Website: walmart
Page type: billing-address
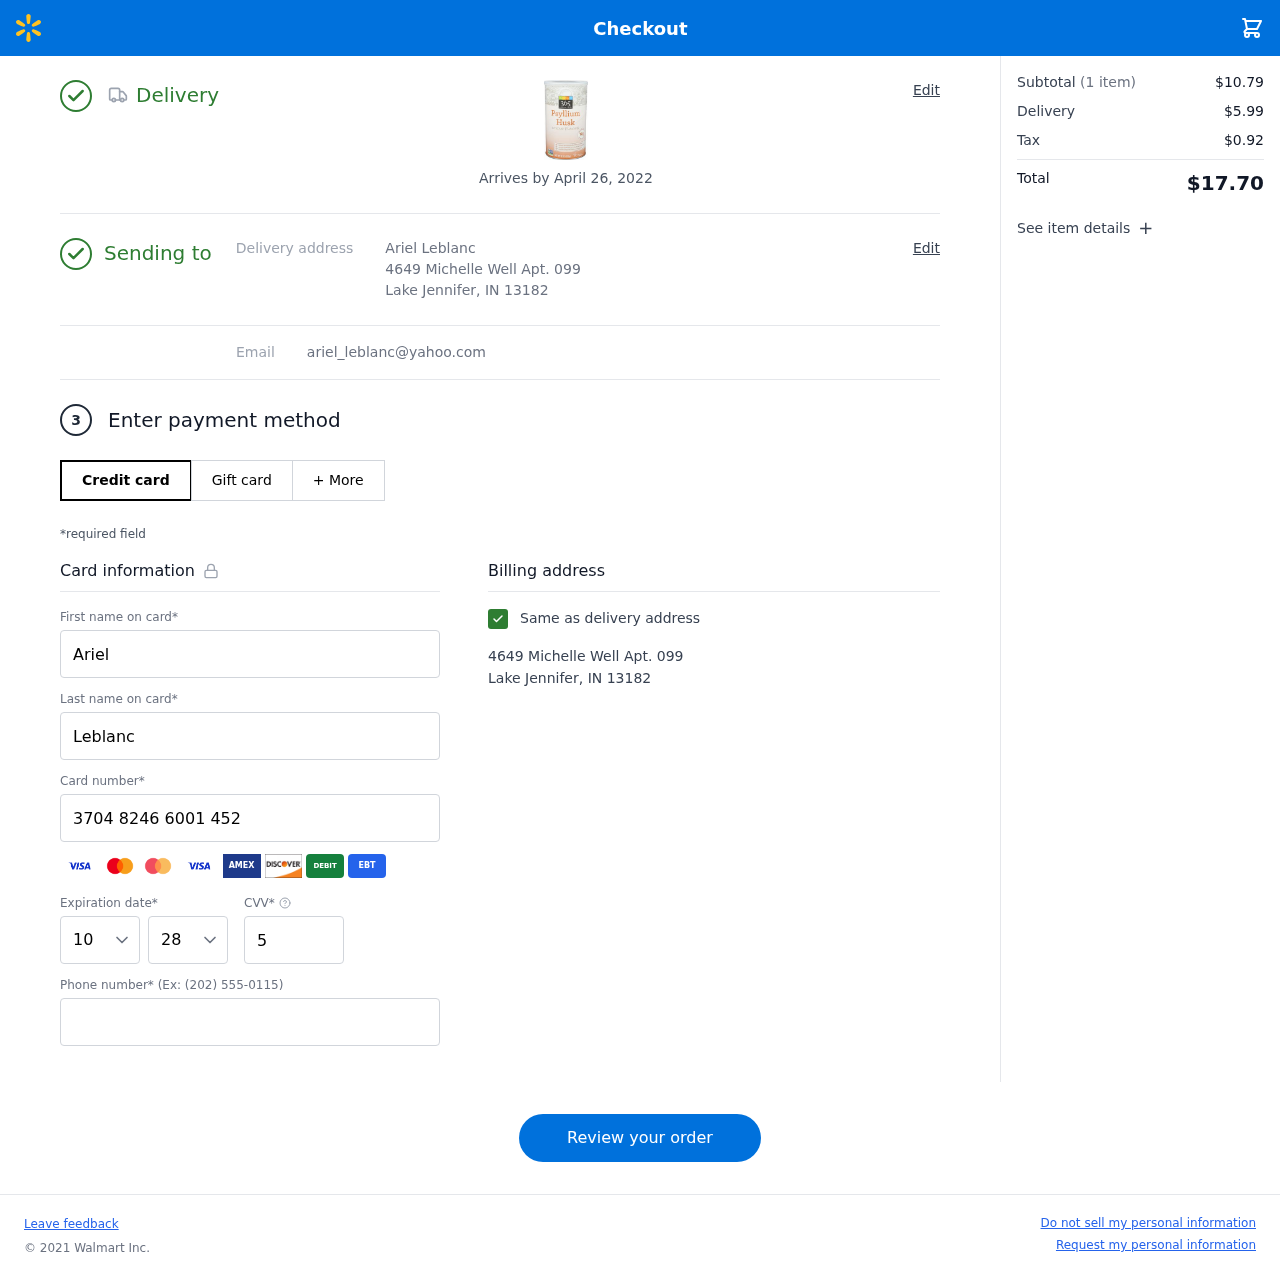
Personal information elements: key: PII_CARD_CVV
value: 5115
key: PII_CARD_EXPIRY_MONTH
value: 10
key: PII_CARD_EXPIRY_YEAR
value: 28
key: PII_CARD_NUMBER
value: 3704 8246 6001 452
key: PII_EMAIL
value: ariel_leblanc@yahoo.com
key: PII_FIRSTNAME
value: Ariel
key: PII_FULLNAME
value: Ariel Leblanc
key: PII_LASTNAME
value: Leblanc
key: PII_PHONE
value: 6489687932
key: PII_STREET
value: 4649 Michelle Well Apt. 099
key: PII_CITY_STATE_ZIP
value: Lake Jennifer, IN 13182
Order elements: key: ORDER_DELIVERY_DATE
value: Arrives by April 26, 2022
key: ORDER_NUM_ITEMS
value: (1 item)
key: ORDER_SUBTOTAL
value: $10.79
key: ORDER_SHIPPING_COST
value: $5.99
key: ORDER_TAX
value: $0.92
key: ORDER_TOTAL
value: $17.70